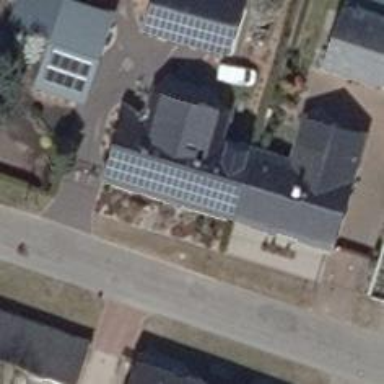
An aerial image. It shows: Solar photovoltaic panel generator producing electricity in small installation.